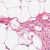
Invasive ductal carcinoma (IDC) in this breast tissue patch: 0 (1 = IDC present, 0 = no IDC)